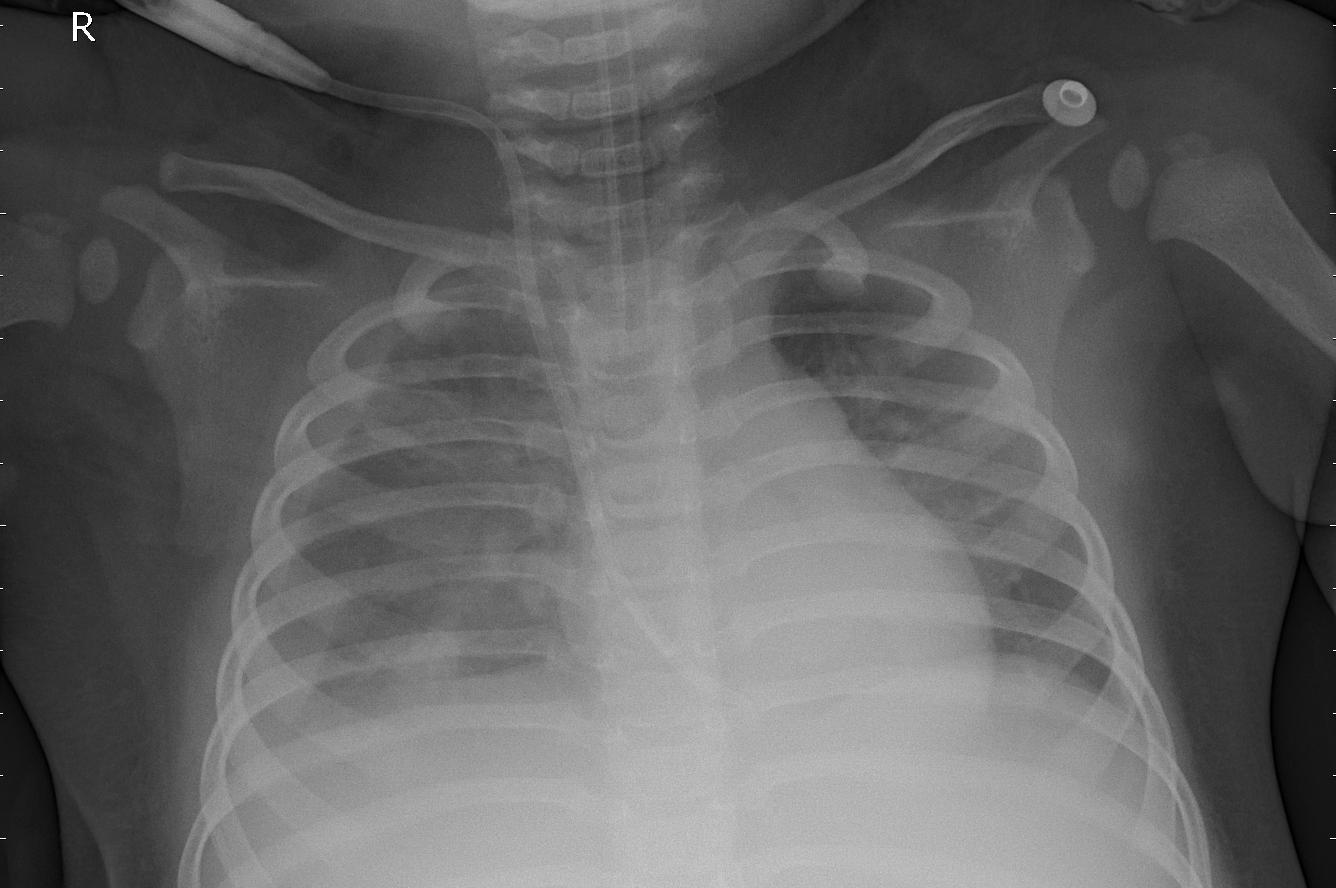
Diagnosis: PNEUMONIA